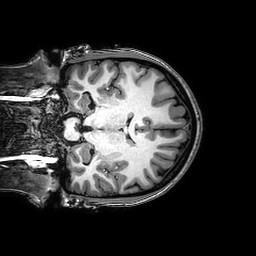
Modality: T1w
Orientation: coronal
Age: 23
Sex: female
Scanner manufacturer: philips
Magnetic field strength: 3 T
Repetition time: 0.008202 s
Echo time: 0.00377 s